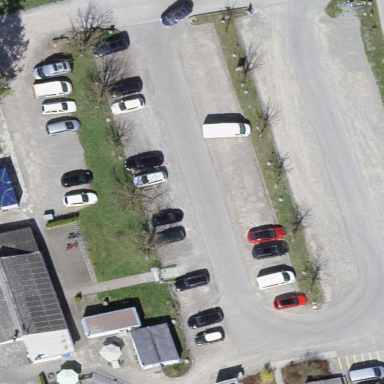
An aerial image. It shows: Parking area with surface.